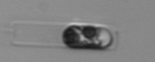
Label: Guinardia_delicatula_TAG_internal_parasite